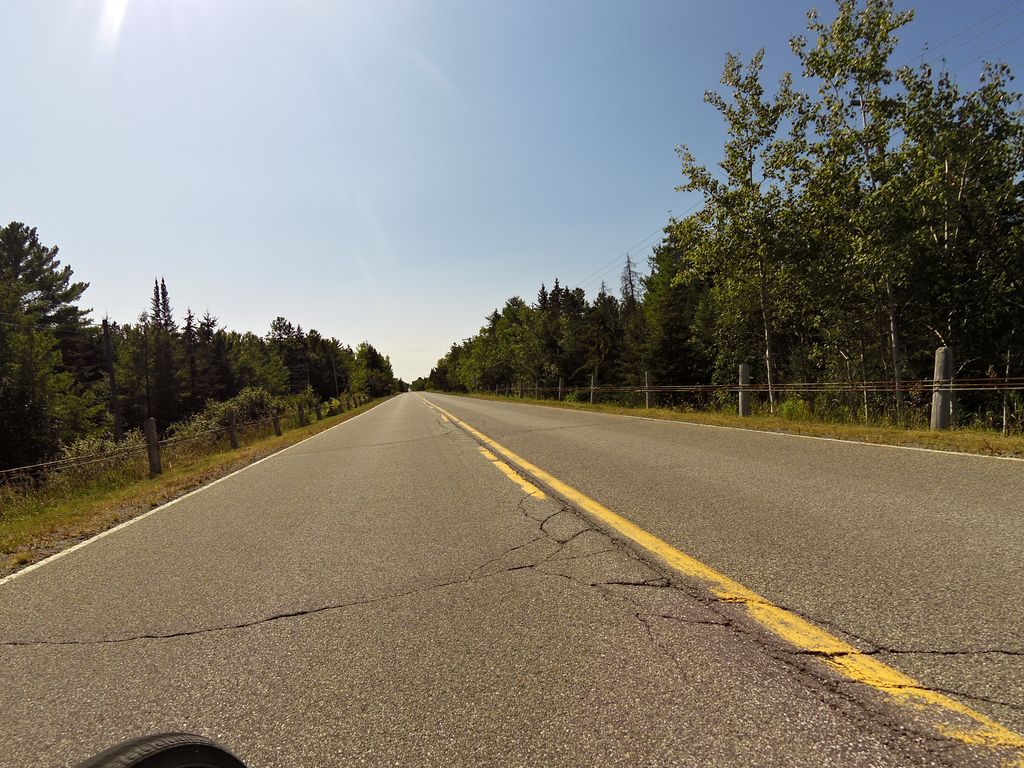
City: ottawa-gatineau